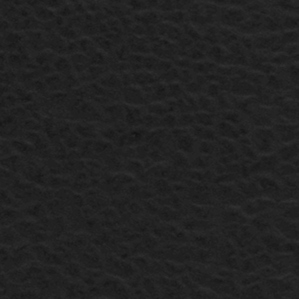
Label: frost